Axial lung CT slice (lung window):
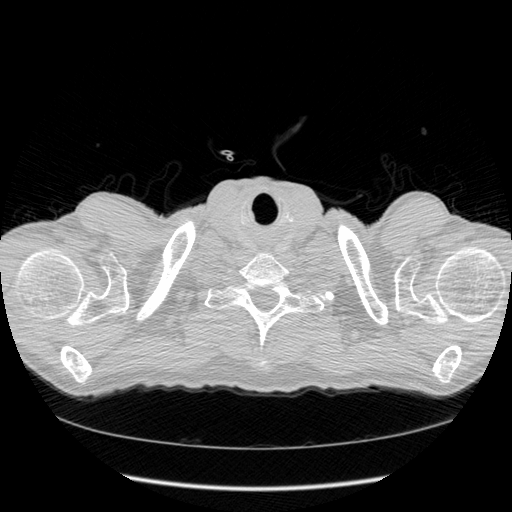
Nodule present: no